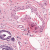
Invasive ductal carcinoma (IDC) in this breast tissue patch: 1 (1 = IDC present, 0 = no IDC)